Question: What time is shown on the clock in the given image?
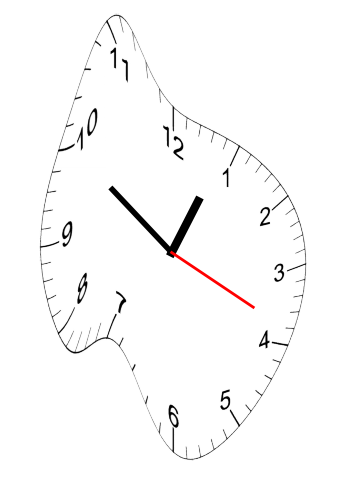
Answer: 12:50:19